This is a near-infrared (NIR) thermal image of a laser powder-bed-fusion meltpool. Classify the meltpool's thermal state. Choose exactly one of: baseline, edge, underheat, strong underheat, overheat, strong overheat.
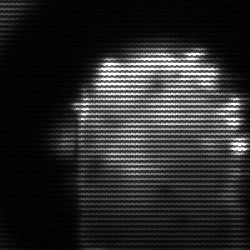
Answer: baseline